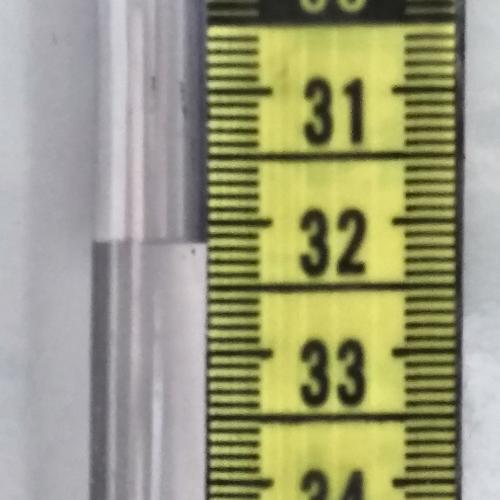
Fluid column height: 32.2 cm